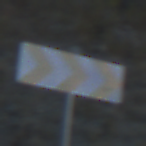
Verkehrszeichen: RichtungstafelnInKurvenGrossLinks
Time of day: SunriseSunset
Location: Outdoor (RoadRail)
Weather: Clear
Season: NotSpecified
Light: Natural